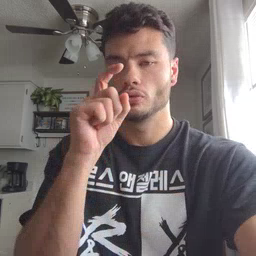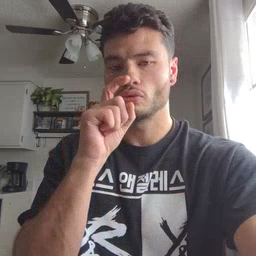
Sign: doll